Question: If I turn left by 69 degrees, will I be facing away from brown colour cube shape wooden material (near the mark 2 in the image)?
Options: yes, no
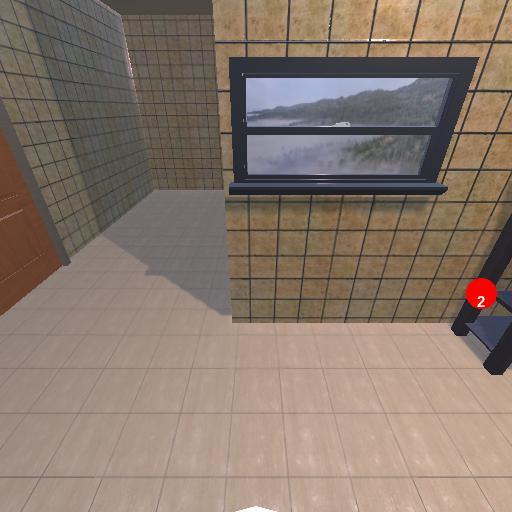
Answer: yes